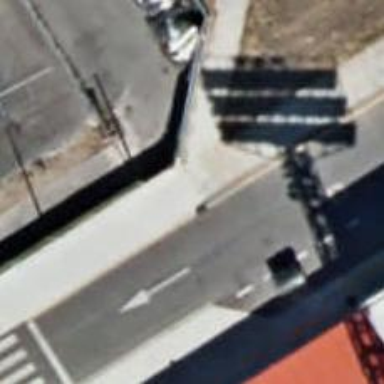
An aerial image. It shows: Sidewalk along the footway.